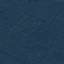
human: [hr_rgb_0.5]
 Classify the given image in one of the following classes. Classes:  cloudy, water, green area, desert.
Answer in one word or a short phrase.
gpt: green area